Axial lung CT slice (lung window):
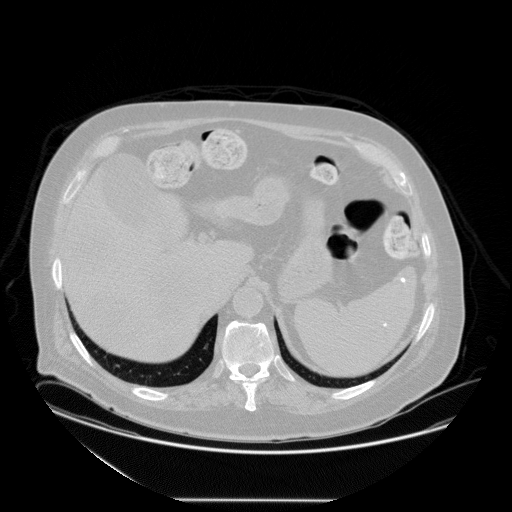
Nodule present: no